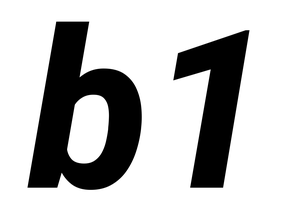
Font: Roboto-Italic_ExtraBold_Italic